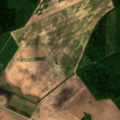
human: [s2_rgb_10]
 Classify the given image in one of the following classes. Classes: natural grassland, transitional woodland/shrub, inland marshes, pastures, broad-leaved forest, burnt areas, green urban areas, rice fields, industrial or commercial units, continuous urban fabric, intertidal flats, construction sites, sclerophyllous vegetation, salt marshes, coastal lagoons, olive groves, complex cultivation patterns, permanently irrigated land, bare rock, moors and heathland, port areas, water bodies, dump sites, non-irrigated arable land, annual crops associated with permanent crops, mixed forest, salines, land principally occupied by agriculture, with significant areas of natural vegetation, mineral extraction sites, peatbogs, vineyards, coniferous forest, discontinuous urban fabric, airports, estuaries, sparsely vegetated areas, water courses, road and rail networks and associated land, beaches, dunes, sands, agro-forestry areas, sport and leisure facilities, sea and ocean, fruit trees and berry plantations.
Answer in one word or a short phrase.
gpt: non-irrigated arable land, broad-leaved forest